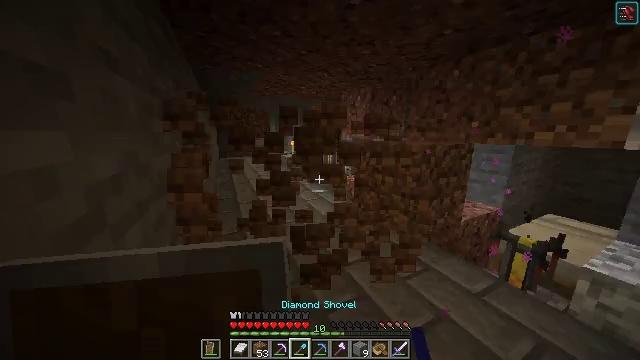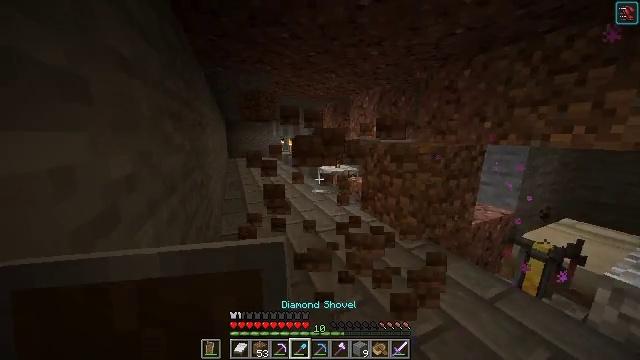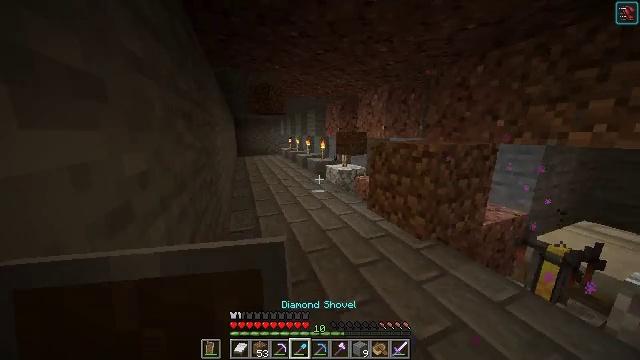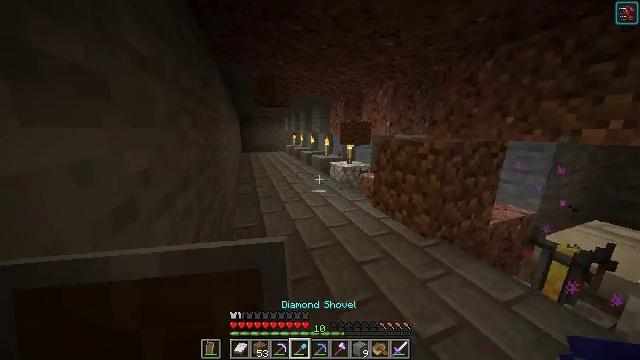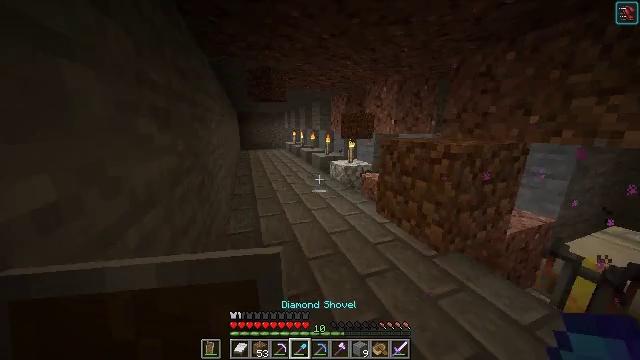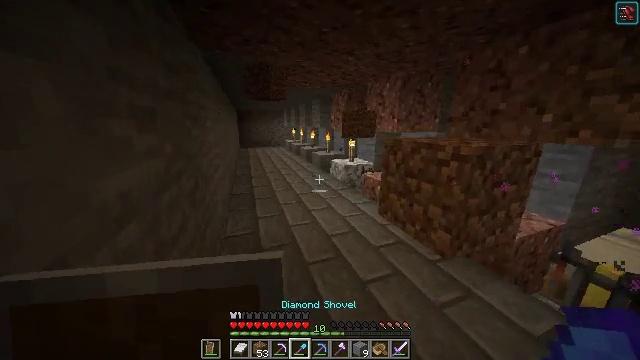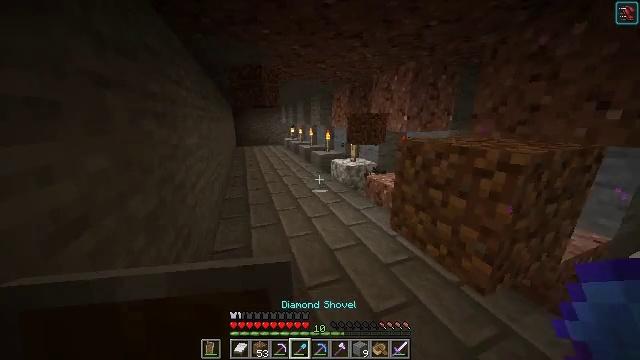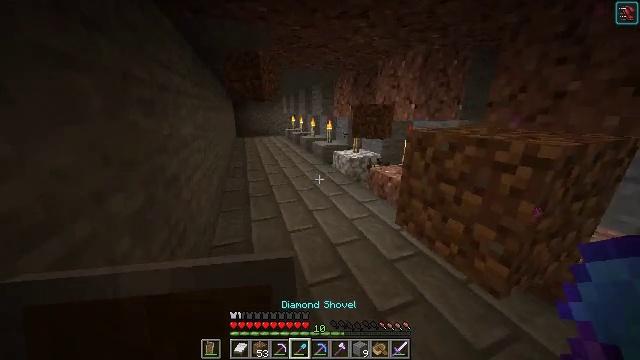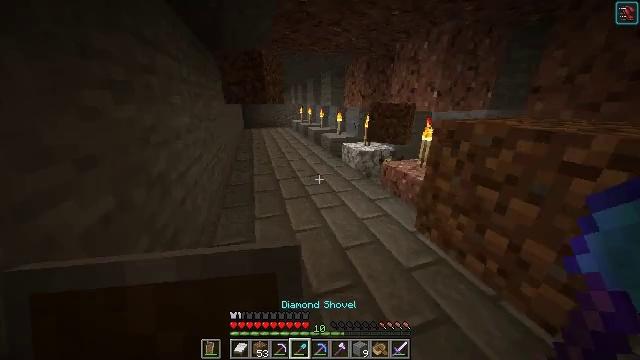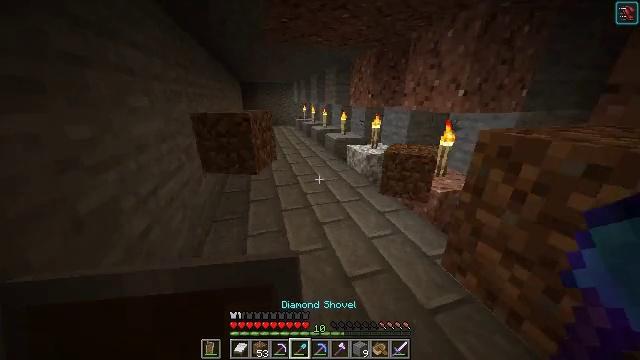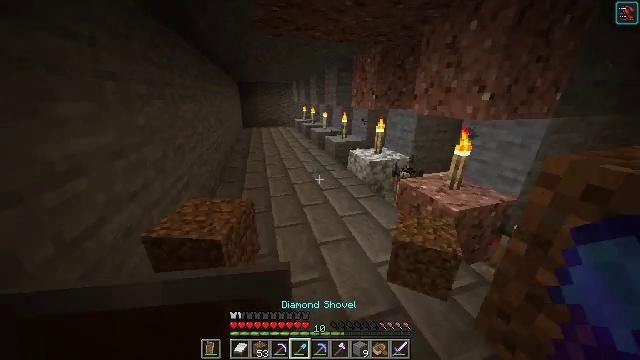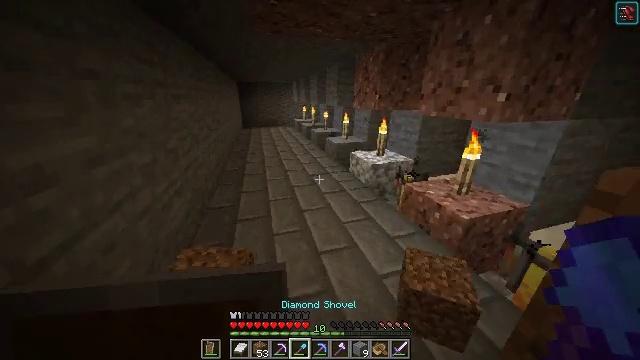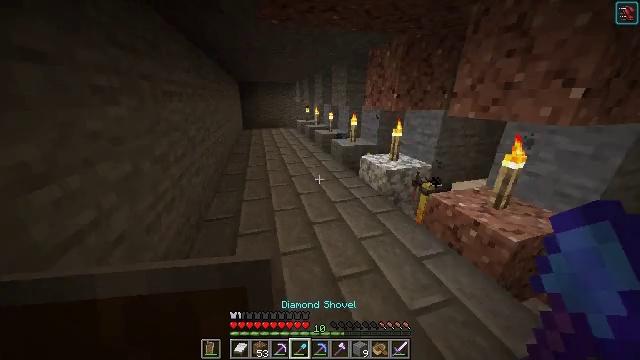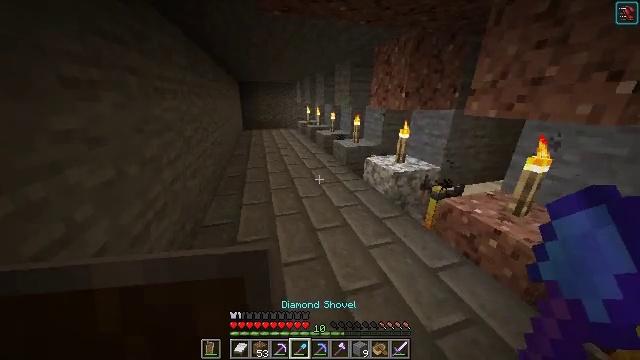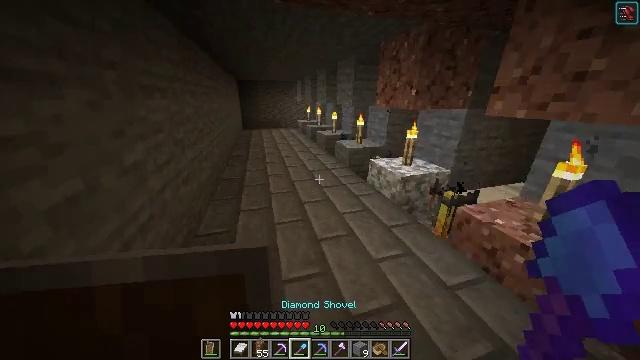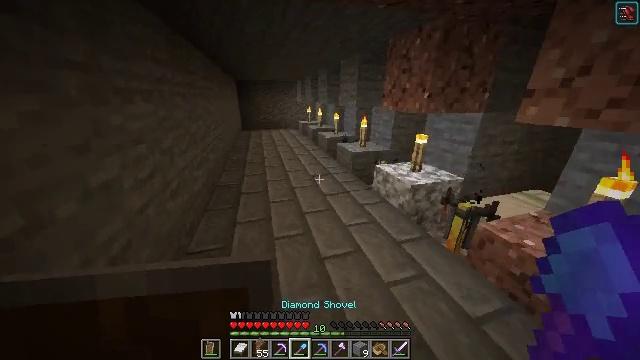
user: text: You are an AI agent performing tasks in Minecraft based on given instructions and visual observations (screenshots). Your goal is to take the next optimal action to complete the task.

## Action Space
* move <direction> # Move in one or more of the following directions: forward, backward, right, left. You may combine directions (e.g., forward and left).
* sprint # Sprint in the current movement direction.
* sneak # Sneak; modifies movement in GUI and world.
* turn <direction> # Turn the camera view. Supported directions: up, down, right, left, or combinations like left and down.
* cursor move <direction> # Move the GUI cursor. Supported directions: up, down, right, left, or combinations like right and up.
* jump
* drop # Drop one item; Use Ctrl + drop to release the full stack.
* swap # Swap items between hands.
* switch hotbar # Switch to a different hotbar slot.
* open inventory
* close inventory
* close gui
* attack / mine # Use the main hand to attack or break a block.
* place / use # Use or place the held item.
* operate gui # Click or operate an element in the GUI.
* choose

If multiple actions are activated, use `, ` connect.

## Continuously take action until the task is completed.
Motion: motion action
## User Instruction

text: Attack the brewing stand to gather it.
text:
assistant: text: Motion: turn left
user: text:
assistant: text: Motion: turn left
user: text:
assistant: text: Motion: move forward, turn left
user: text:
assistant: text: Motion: move forward
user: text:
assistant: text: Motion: move forward
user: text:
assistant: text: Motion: move forward
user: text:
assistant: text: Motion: move forward, turn down
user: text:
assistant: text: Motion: move forward, turn left and down
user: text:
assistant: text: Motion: move forward, turn left
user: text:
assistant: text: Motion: move forward
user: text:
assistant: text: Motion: move forward and move left
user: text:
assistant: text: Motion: move forward and move left
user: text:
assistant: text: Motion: move forward
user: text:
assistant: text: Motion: move forward
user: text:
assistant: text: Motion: move forward
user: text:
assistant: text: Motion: move forward
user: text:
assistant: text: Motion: move forward
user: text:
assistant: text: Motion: move forward
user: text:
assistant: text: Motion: move forward
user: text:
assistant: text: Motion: move forward
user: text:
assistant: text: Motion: move forward and move left
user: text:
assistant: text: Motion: move forward and move left
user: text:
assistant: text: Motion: move forward and move left
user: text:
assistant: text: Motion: move forward
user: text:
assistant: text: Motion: move forward, turn right
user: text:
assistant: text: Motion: move forward and move left, turn right
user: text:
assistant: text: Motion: move forward and move left, turn right and down
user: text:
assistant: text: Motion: move forward and move left, turn right and down
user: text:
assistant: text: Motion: move forward and move left, turn right
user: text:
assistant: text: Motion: move forward and move left